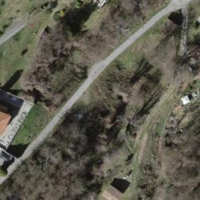
EUNIS habitat code: 55
Species observed at this site:
Helianthus annuus